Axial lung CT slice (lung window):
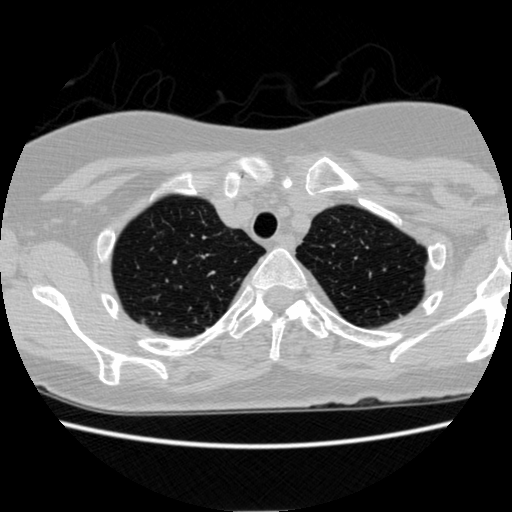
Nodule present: no